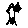
Label: tree